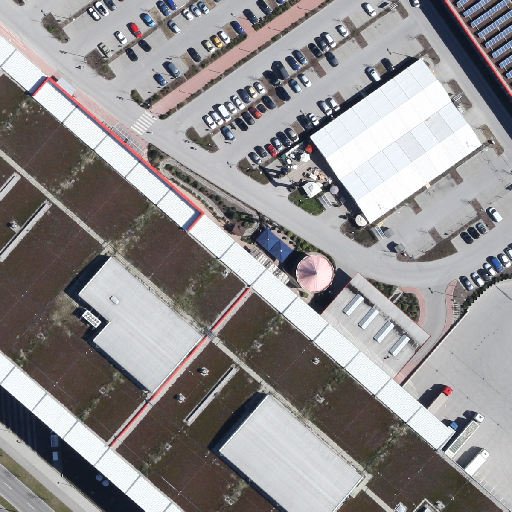
Referring expression: sidewalk along with tree